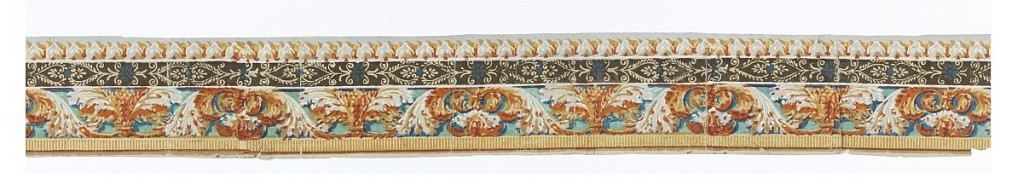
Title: Border
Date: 1795–1805
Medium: Block-printed on handmade paper
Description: This piece is probably one band of a border design originally printed in five or six bands, for the width of the wallcovering. Each band consists of four strips of varied patterns: the top strip forms a continuous dentilled "fringe"; the center strip is the widest, containing an acanthus rinceau design. The bottom strip is a combination of what appears to be fleur-de-lis edged in a scalloped line; printed in blues, yellow, ochre, orange, tan, magenta, ecru, white and burnt sienna.

H#614